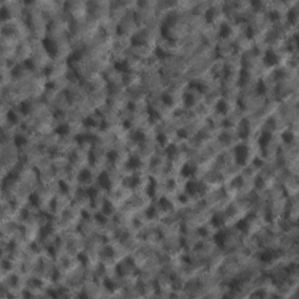
Label: non_frost